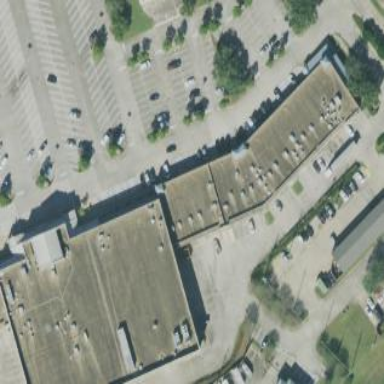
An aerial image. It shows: Retail building.